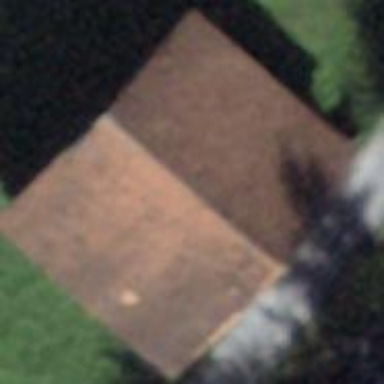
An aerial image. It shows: Rural barn.